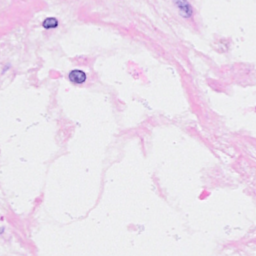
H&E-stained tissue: Breast